Question: My unity project creates error while opens in Xcode.
The error is
'''
clang: error: linker command failed with exit code 1
(use -v to see invocation)
'''
So project not opens in xcode.
'''
Xcode Version : xcode5.0
Unity Version : unity4.0
'''
How can i escape from this issue?

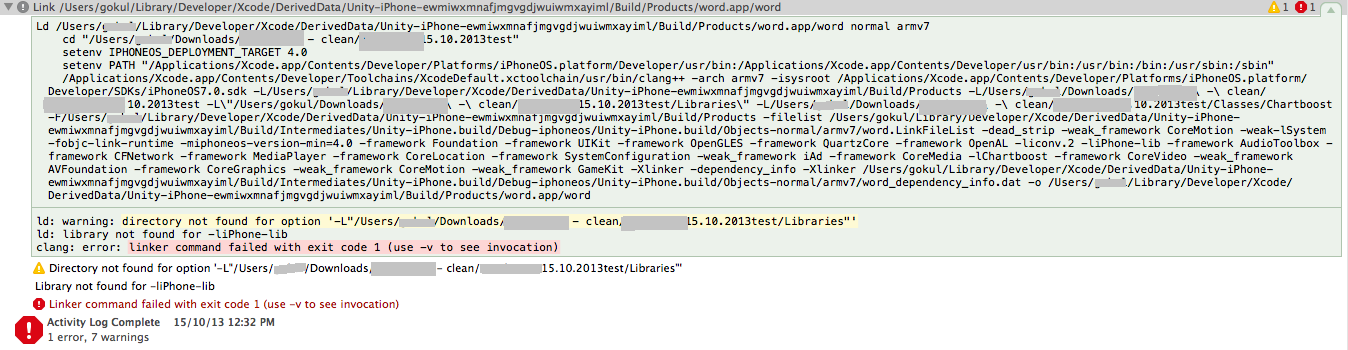
Answer: Unity does not support Xcode 5 (last tested with Unity 4.2.1). I am guessing you also are encountering the following issue when you try to build and run your unity project:
> UnityException: Launching iOS project via Xcode4 failed. Check editor log for details.
In order to resolve your issue, you will need to re-install Xcode 4. I recommend downloading XCode 4.6.3 by searching for it at <URL>. In my case, I had no other need for Xcode besides building Unity projects, so I just removed version 5.